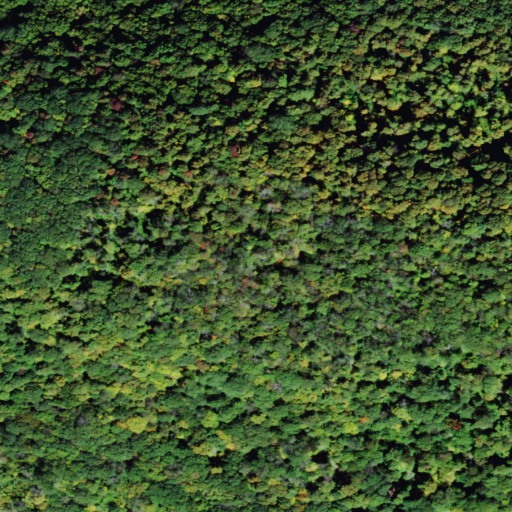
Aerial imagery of mountain in New York named Slawson Mountain containing deciduous forest, mixed forest, and open development